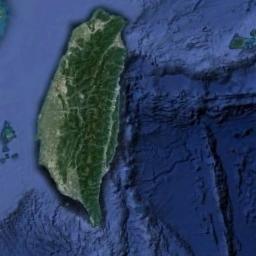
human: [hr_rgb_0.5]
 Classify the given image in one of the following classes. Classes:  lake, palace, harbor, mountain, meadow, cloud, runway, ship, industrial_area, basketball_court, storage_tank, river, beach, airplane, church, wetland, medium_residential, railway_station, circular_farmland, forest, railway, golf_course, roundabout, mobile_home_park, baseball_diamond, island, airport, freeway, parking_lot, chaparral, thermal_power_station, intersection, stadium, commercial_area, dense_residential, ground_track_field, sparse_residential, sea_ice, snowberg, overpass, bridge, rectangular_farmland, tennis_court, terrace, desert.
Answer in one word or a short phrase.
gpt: island